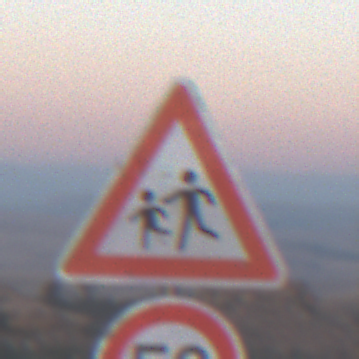
Verkehrszeichen: KinderRechts
Zusatzzeichen unten: Geschwindigkeit50
Umgebung: Outdoor, Nature
Tageszeit: SunriseSunset
Wetter: Clear
Licht: Natural
Jahreszeit: NotSpecified
Kontrast: LowContrast